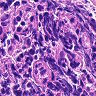
Metastatic tissue present: no